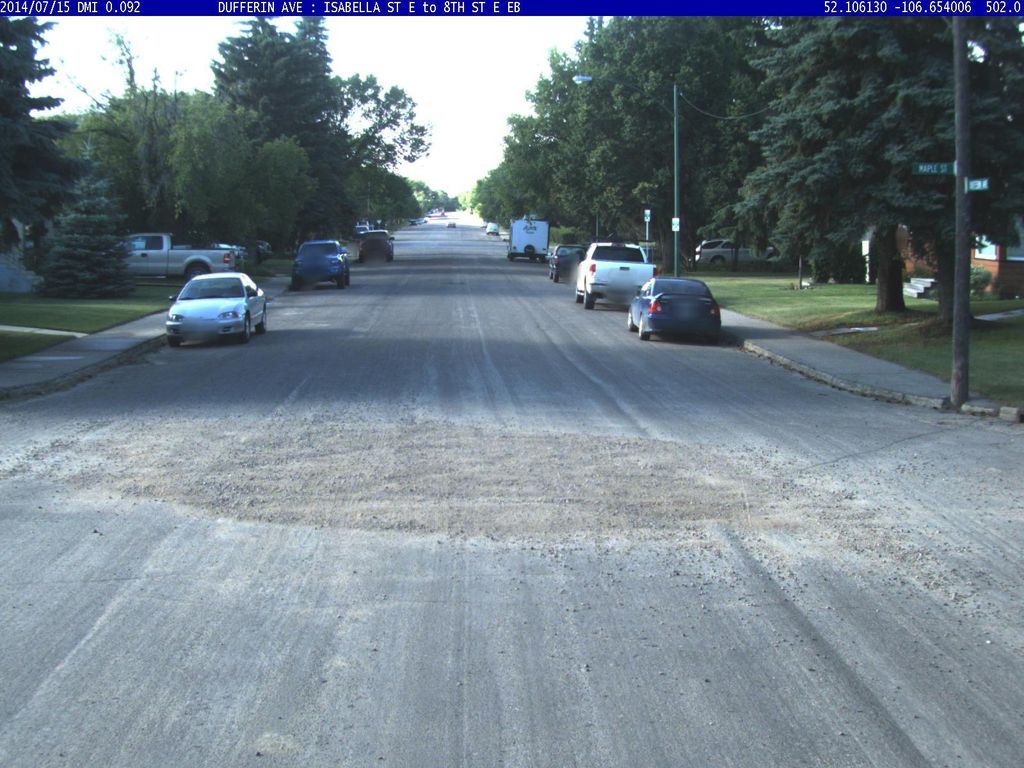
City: saskatoon